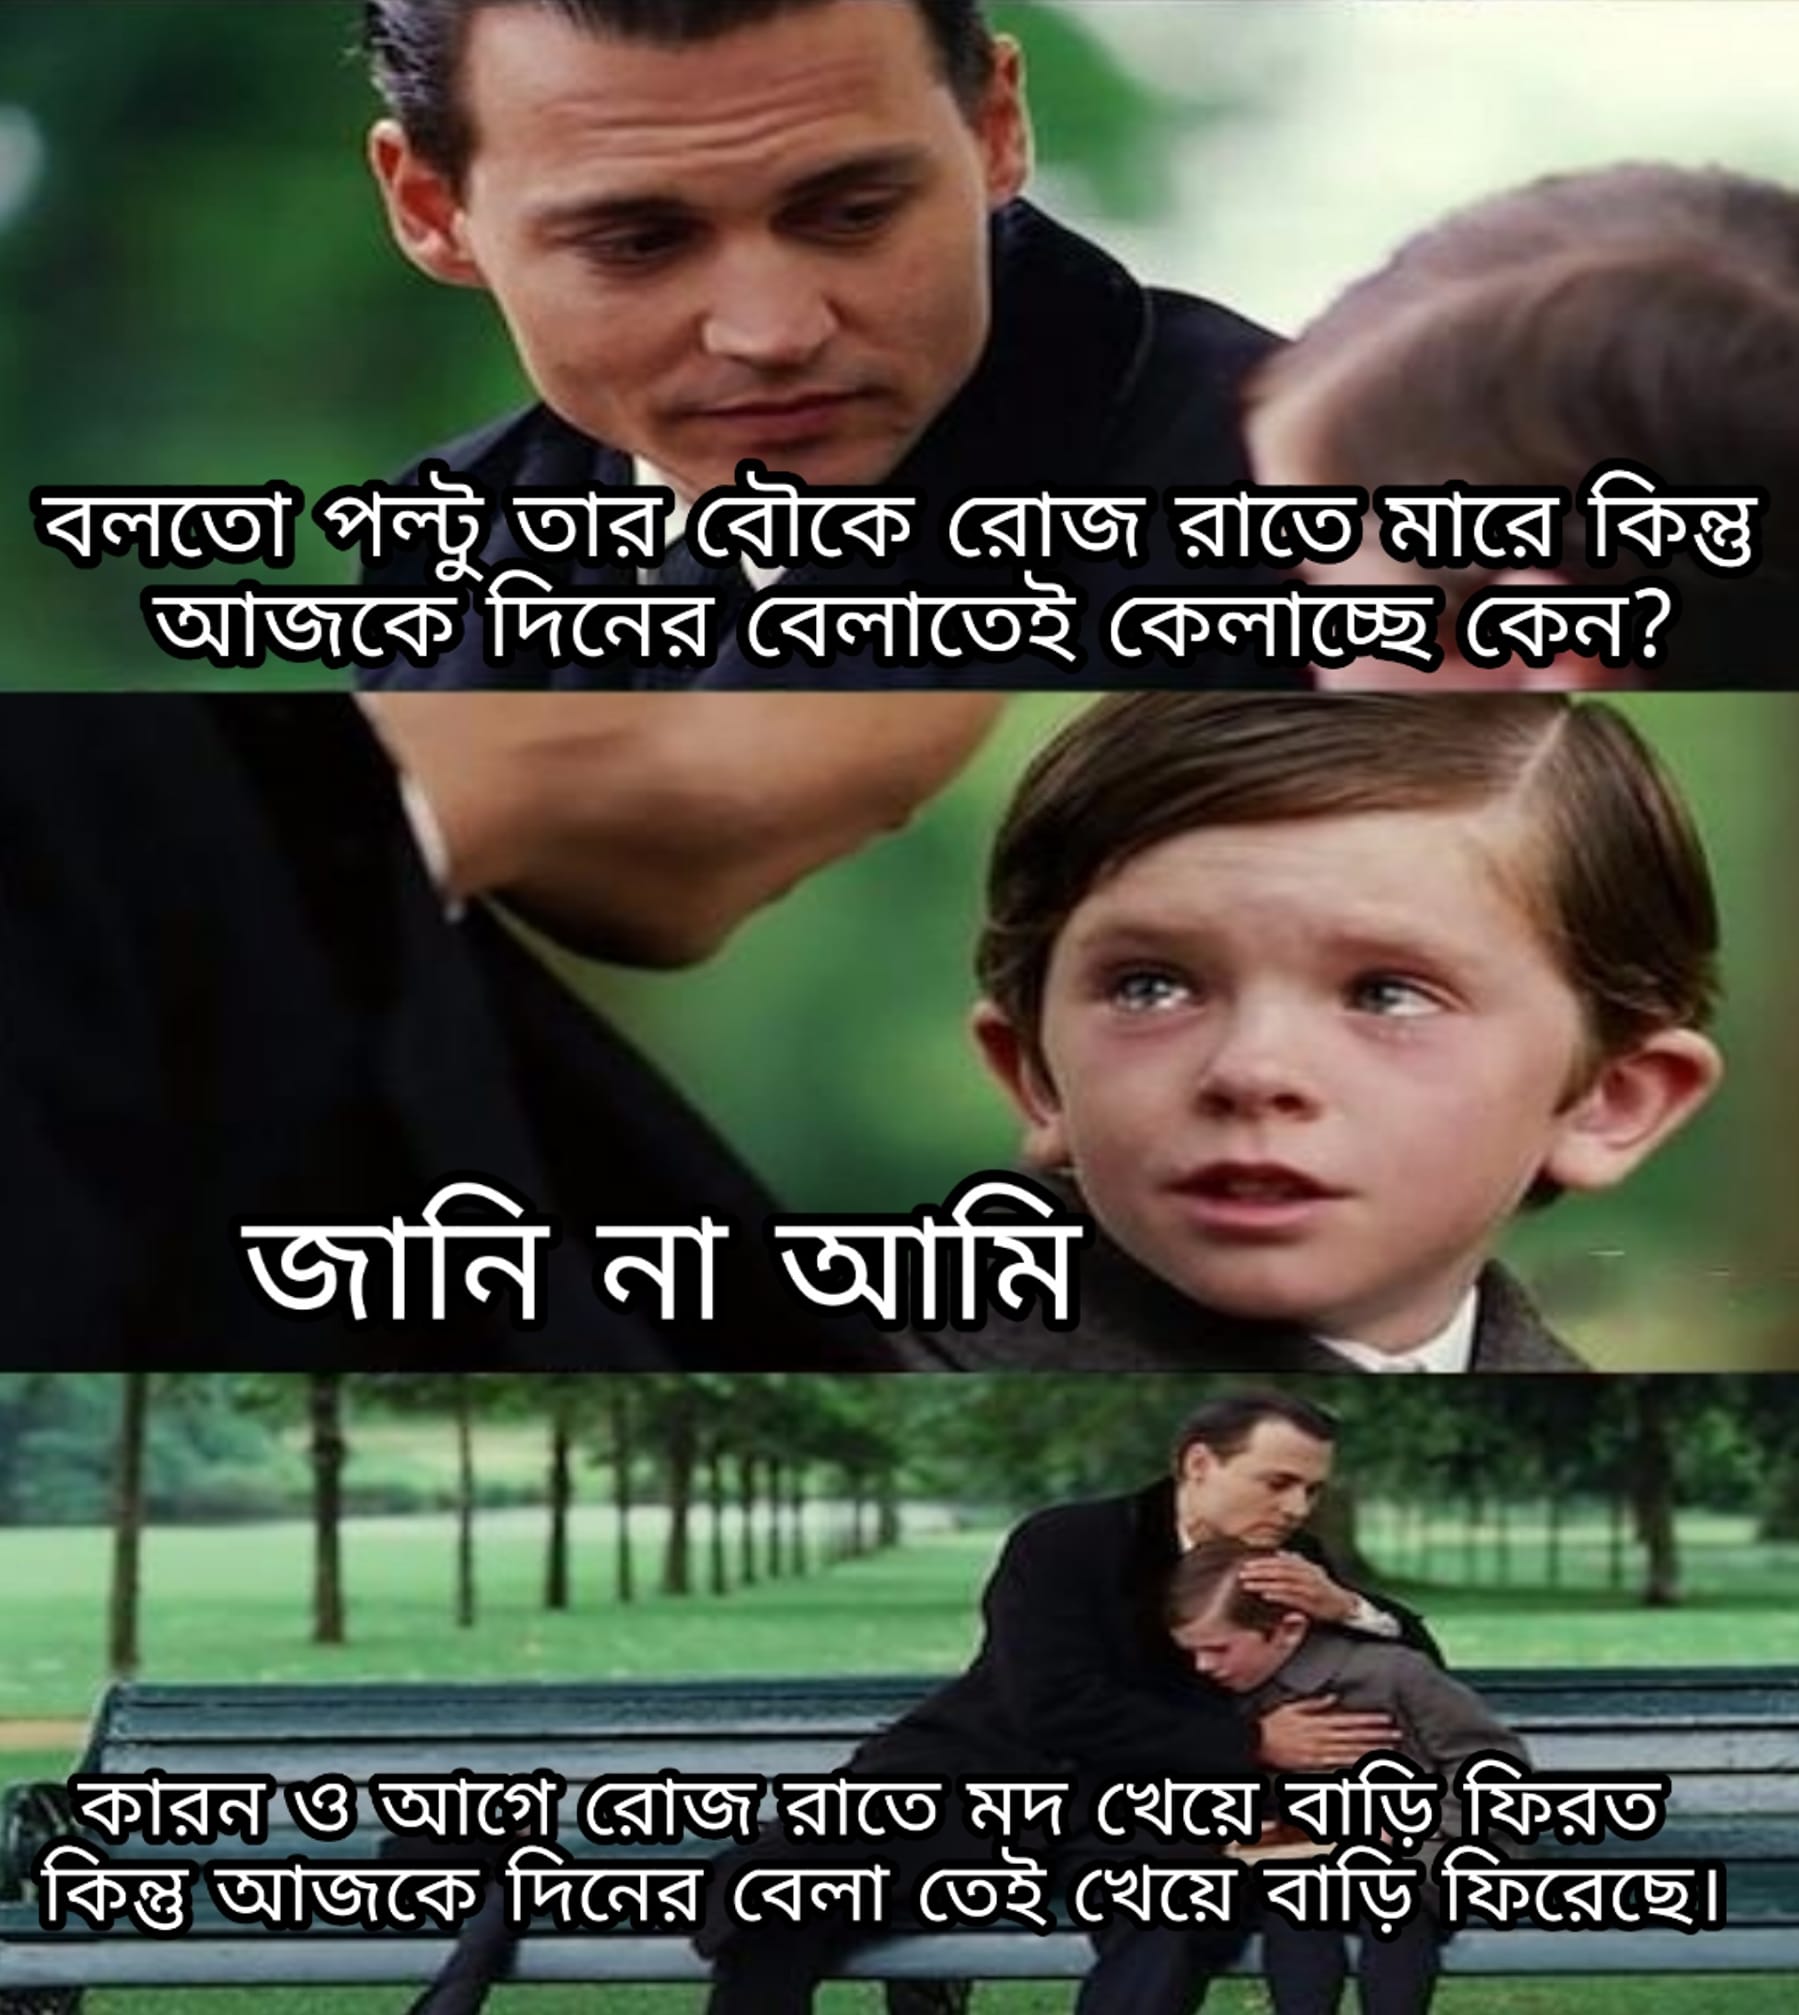
Caption: বলতো পল্টু তার বৌকে রোজ রাতে মারে কিন্তু আজকে দিনের বেলাতেই কেলাচ্ছে কেন ?   জানি না আমি      কারন ও আগে রোজ রাতে মদ খেয়ে বাড়ি ফিরত কিন্তু আজকে দিনের বেলা তেই খেয়ে বাড়ি ফিরেছে ।
Label: hate